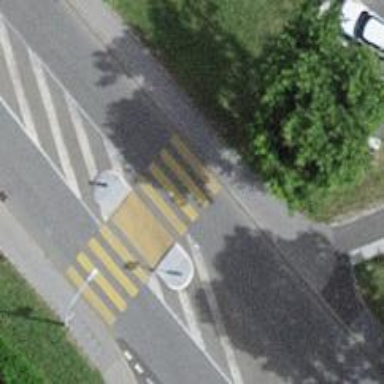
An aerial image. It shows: Zebra crossing on the road.